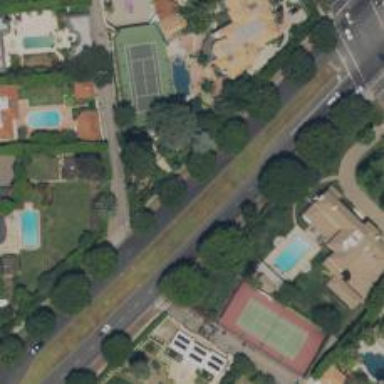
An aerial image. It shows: Secondary road surrounded by residential buildings.